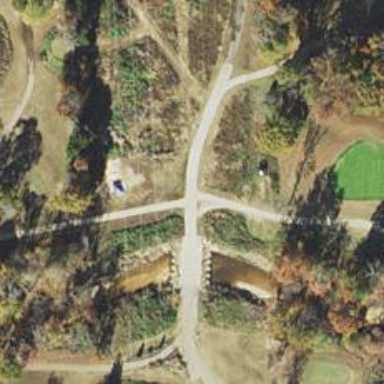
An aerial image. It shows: Service road used as golf cart path.